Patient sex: M
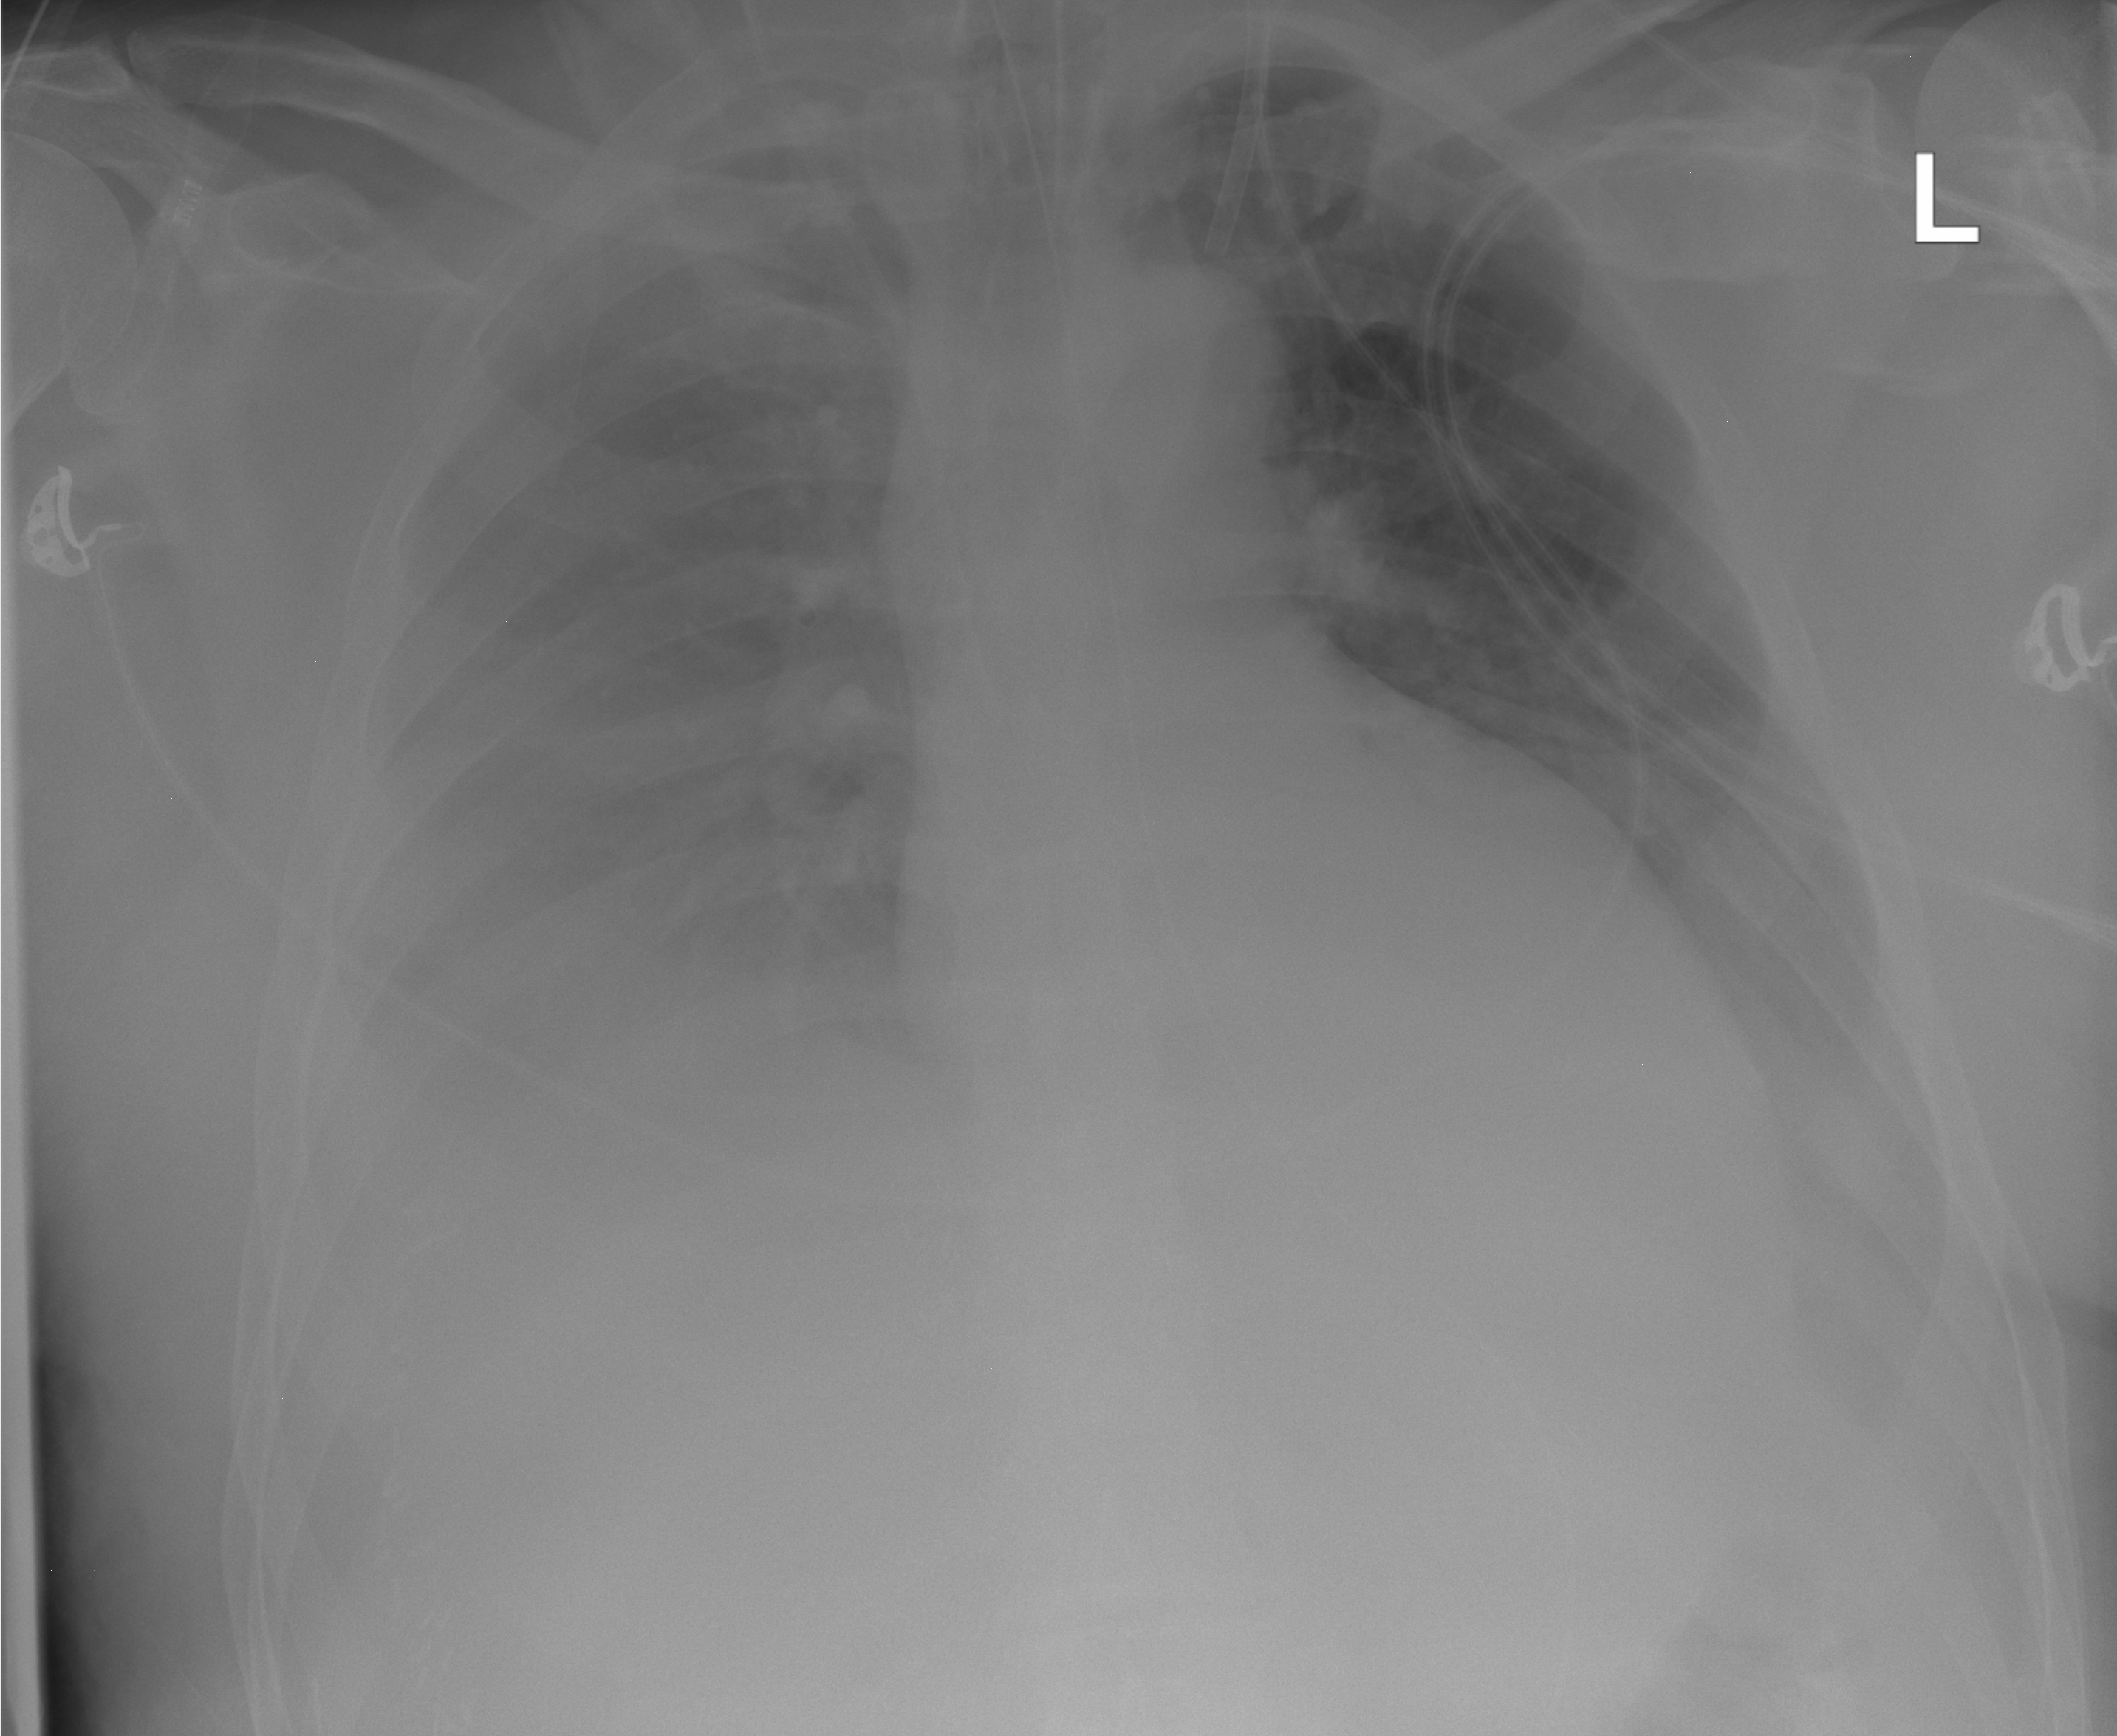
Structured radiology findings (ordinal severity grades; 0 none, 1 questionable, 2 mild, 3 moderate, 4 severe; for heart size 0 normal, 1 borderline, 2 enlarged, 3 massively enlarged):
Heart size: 0
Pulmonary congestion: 0
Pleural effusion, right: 3
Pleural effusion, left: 2
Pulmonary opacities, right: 1
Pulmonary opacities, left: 0
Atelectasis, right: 2
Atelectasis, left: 2